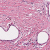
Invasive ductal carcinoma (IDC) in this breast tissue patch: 0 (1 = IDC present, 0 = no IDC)